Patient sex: M
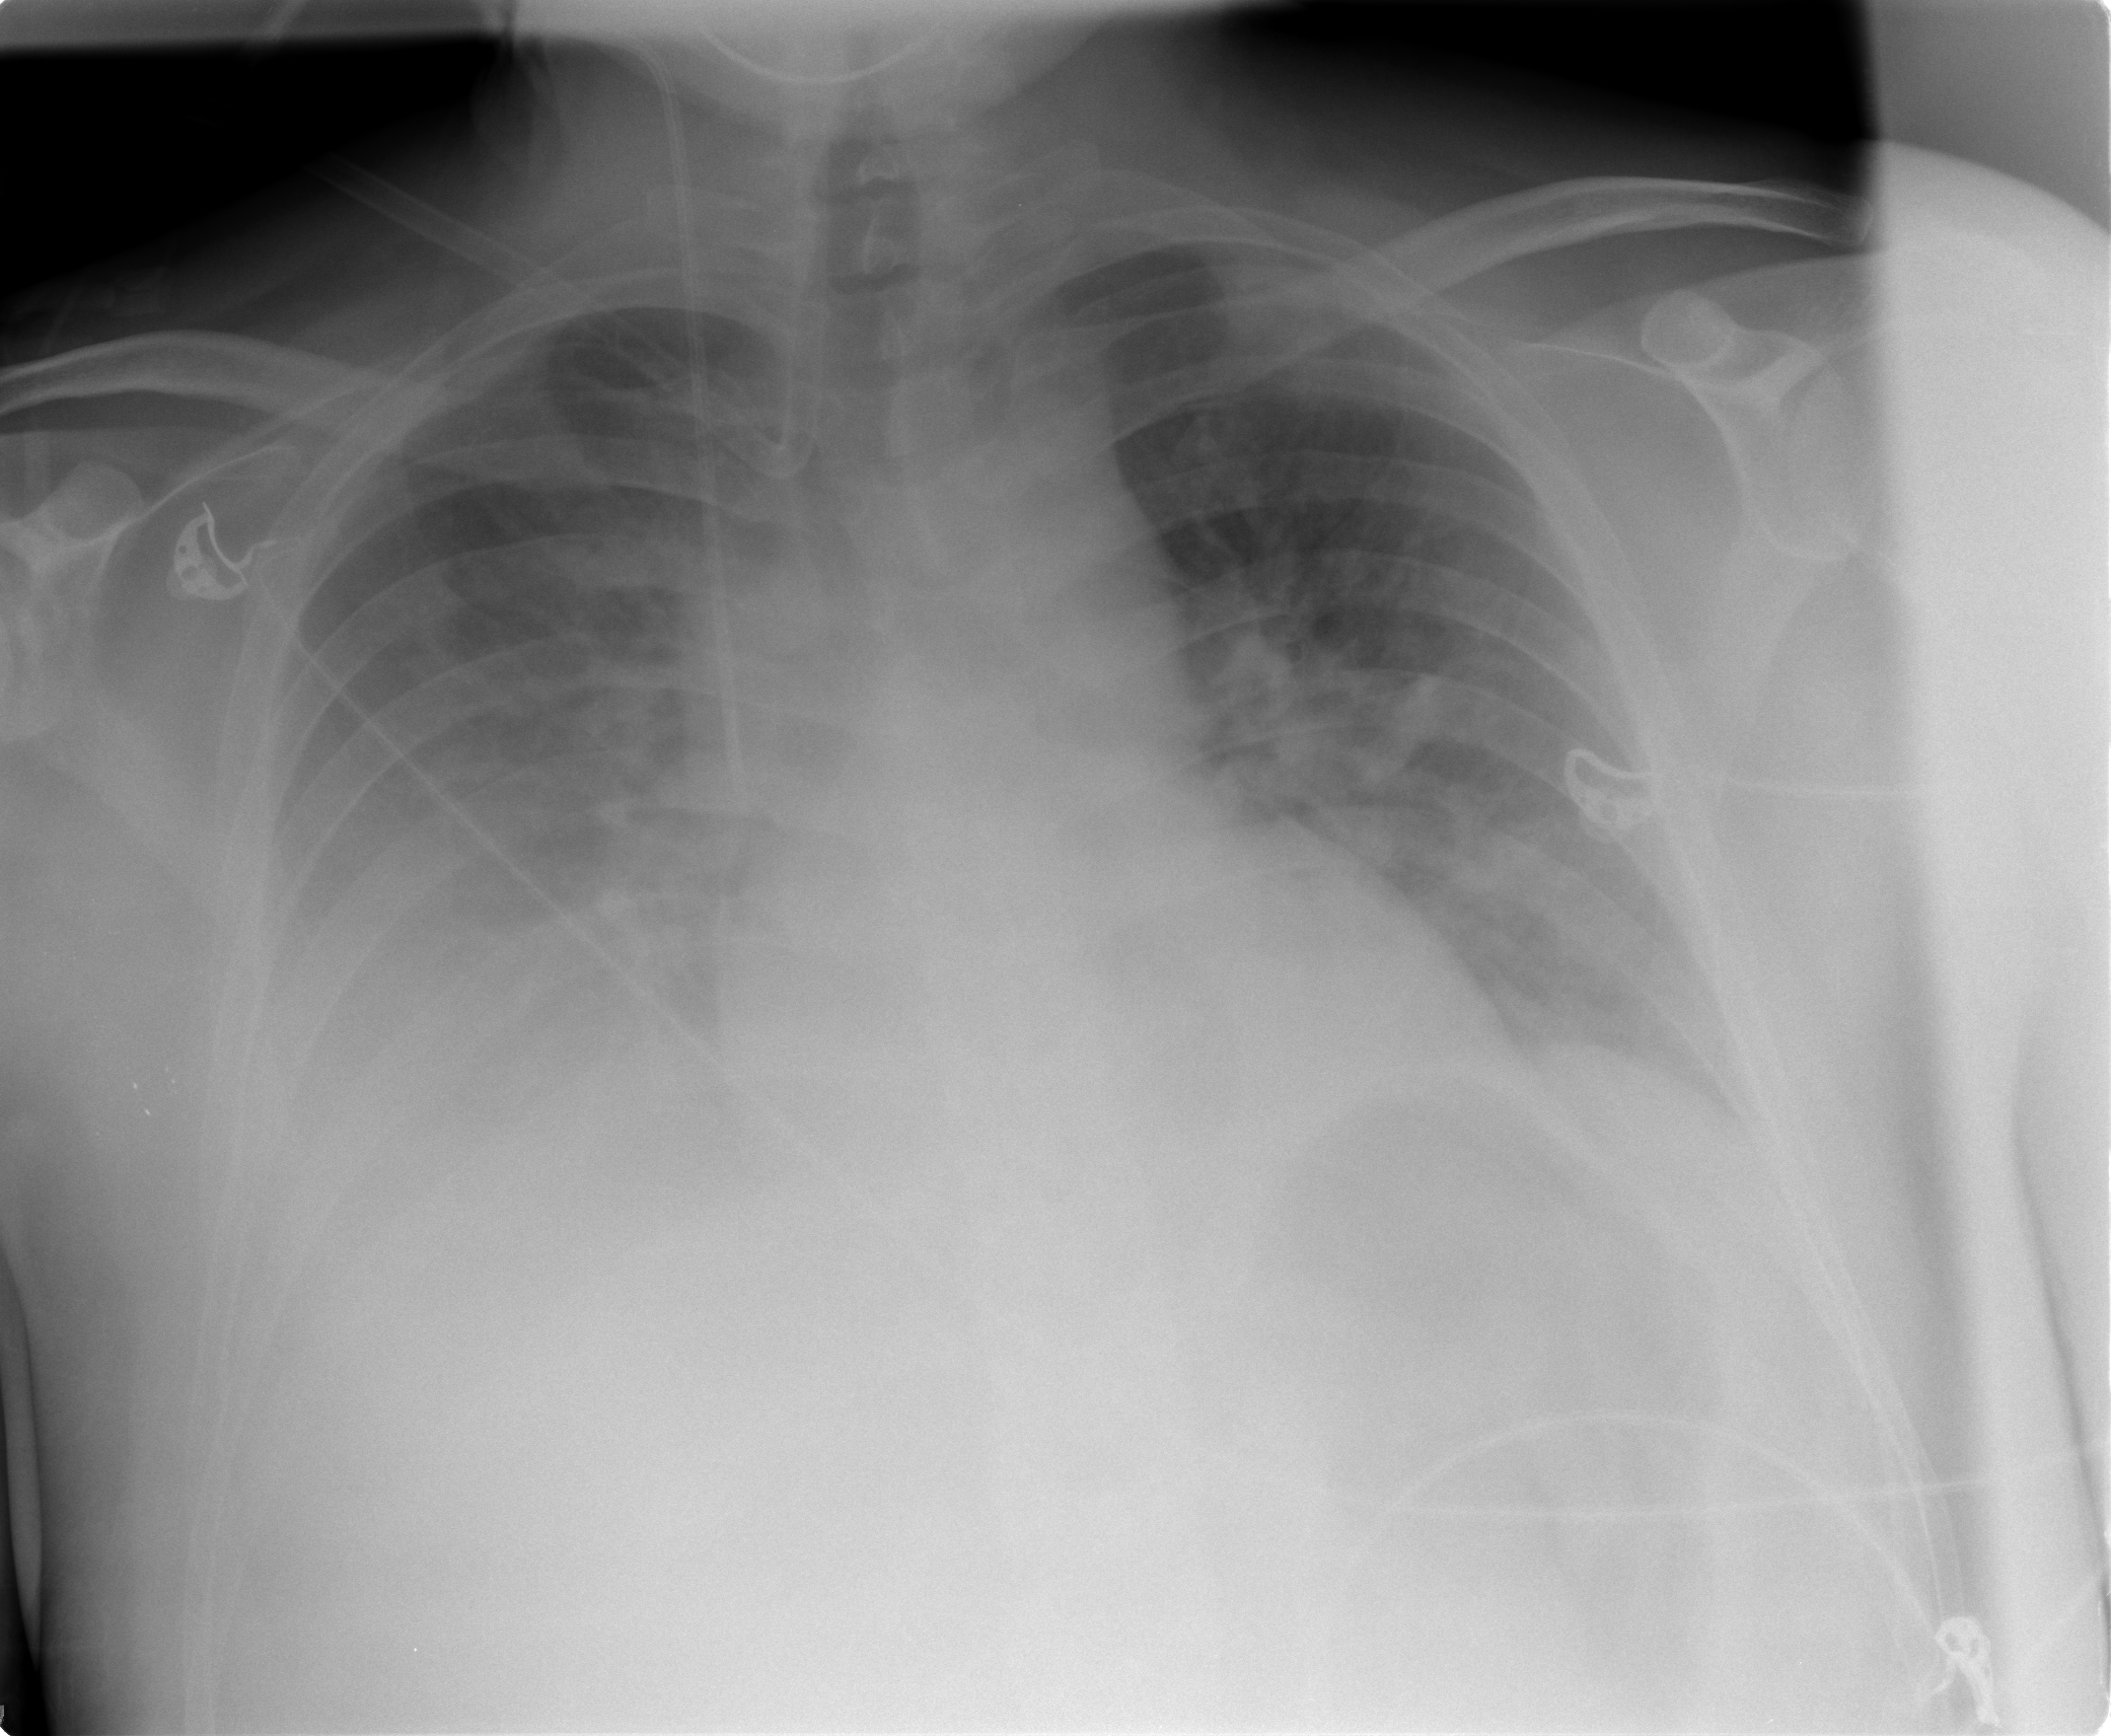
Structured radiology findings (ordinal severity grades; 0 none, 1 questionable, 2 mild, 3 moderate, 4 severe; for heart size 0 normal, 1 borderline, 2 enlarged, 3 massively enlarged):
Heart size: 1
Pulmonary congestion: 2
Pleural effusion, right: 3
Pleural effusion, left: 1
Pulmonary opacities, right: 0
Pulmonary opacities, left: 0
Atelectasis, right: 3
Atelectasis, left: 1